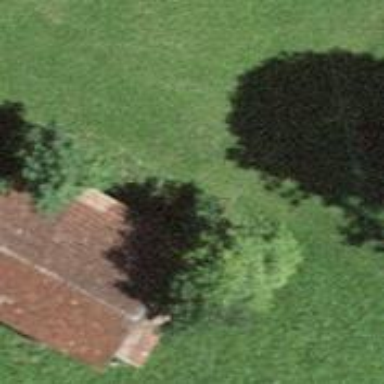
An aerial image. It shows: Rural barn.